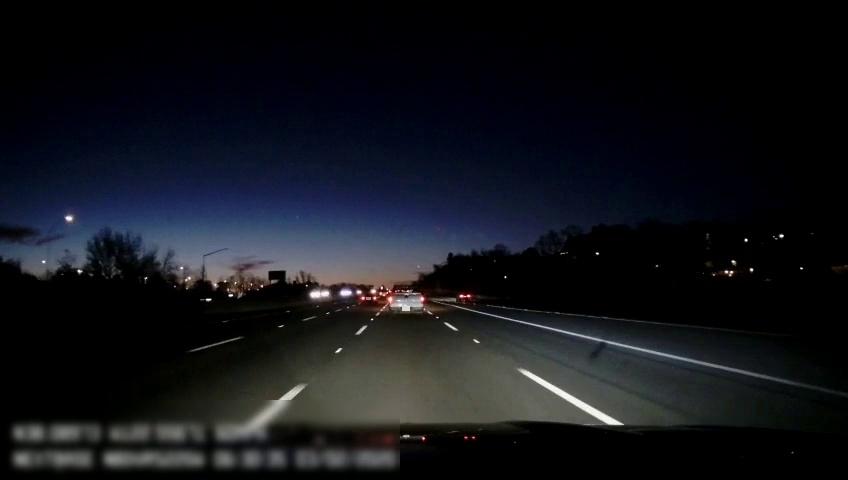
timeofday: Night
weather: Other
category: Drivable Space
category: Vehicles | Truck
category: Vehicles | Car
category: Vehicles | Car
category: Lanes | Alternate Lane
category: Lanes | Alternate Lane
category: Lanes | Alternate Lane
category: Lanes | Alternate Lane
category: Lanes | Alternate Lane